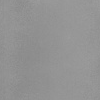
Atmospheric dust classification: dusty